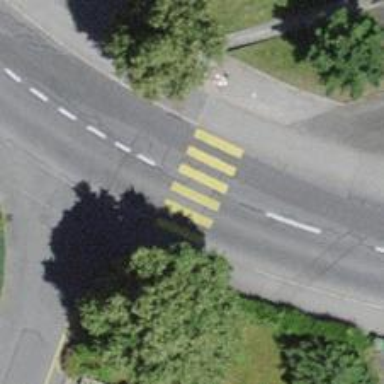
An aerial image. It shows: Marked crossing on the road.